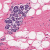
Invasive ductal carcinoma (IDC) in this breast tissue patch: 0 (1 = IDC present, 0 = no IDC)